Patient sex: M
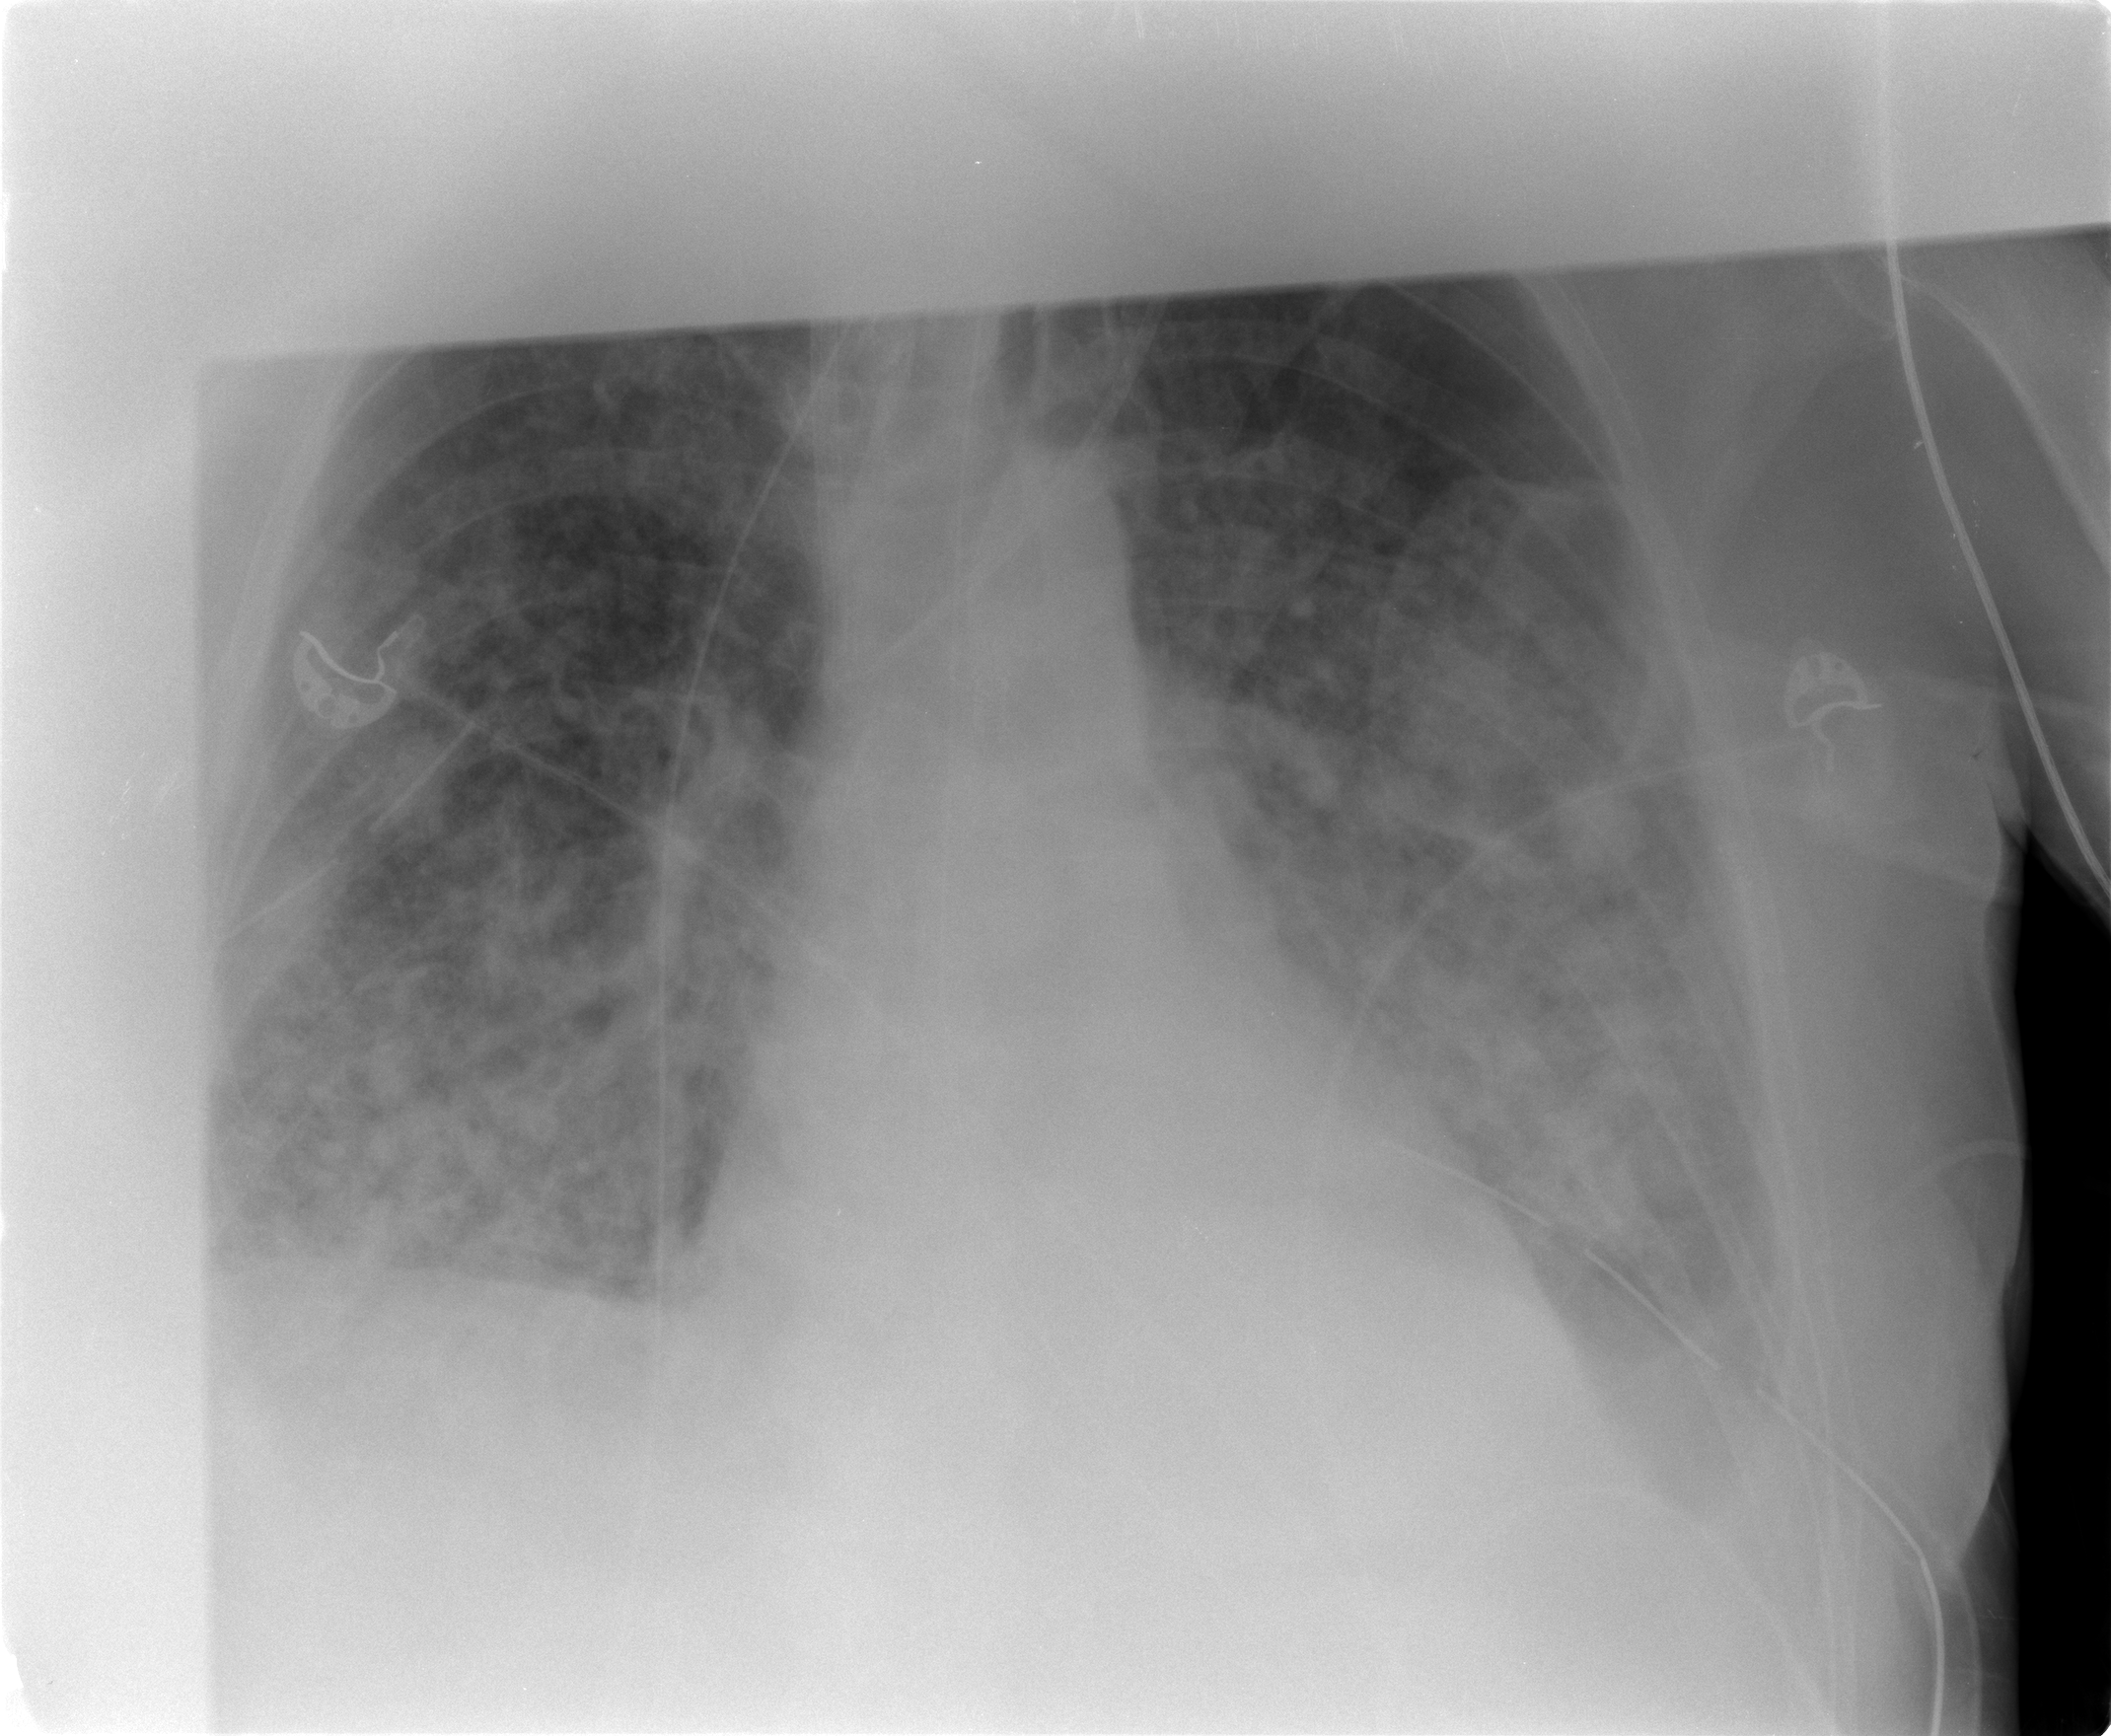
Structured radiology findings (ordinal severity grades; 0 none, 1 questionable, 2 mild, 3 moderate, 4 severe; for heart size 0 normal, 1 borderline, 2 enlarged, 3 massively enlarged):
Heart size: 1
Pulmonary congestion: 2
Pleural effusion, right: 2
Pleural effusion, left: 2
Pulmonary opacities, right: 3
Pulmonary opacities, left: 3
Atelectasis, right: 2
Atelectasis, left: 2